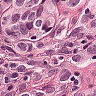
Metastatic tissue present: yes